Aerial crown-view tile of a tropical tree (Barro Colorado Island, Panama), acquired 20240918:
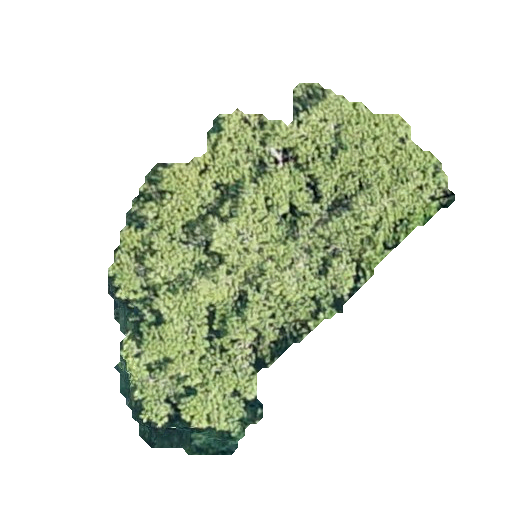
Species: Sterculia apetala
GBIF accepted scientific name: Sterculia apetala
Crown area: 114.035 m²